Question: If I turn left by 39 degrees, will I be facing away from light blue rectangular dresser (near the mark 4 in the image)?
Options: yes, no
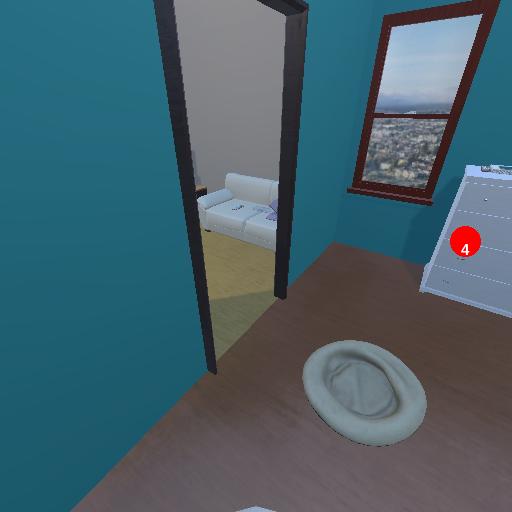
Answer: yes